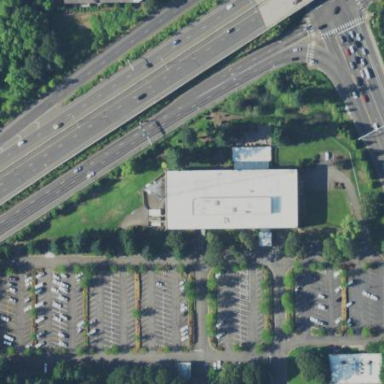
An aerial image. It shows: Government transportation office building.